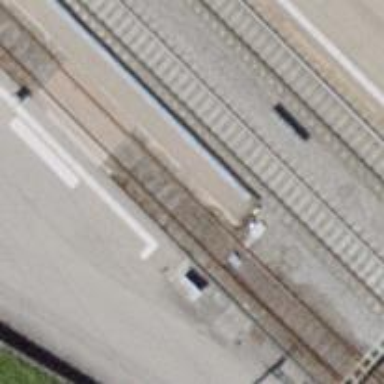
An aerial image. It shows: Railway switch.